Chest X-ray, AP view. Patient: 41 years old, sex F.
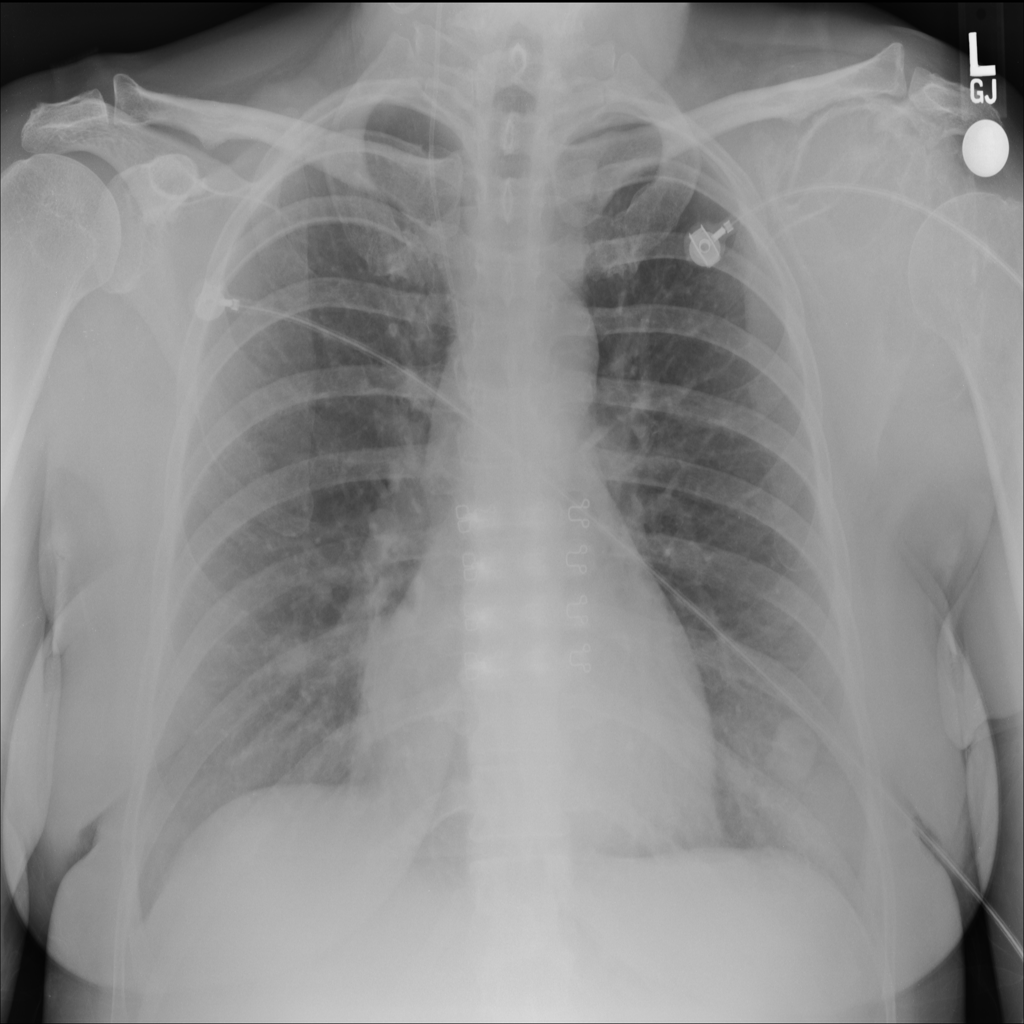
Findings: No Finding